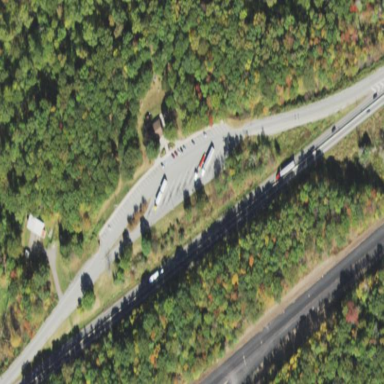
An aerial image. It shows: Rest area on the road.